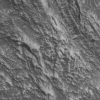
Atmospheric dust classification: not_dusty